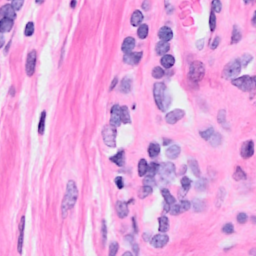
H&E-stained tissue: Breast